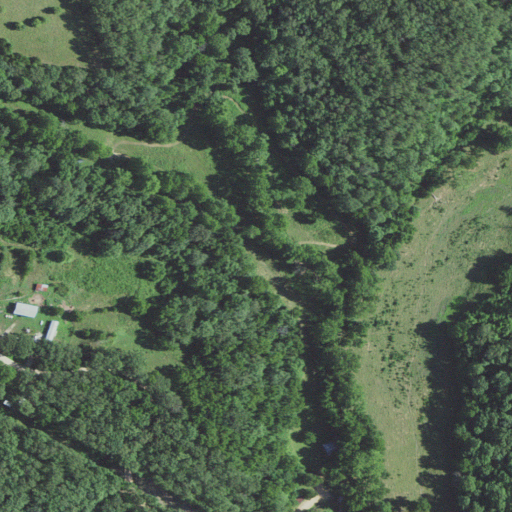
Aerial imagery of valley in Missouri named Cave Hollow containing deciduous forest, pasture, and open development